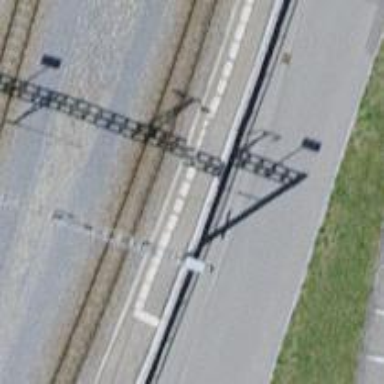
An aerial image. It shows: Narrow-gauge railway siding with 1 track. The railway line is electrified with contact line.